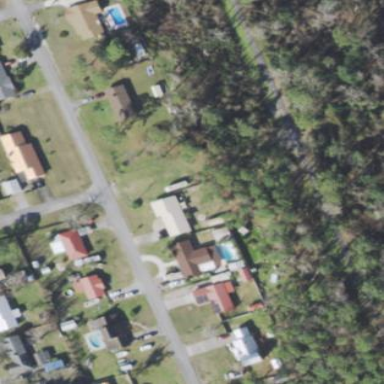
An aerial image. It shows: Single-family residential area.